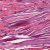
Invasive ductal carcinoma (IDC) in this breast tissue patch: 0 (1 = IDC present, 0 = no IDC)